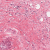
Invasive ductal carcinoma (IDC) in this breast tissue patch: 0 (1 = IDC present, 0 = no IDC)